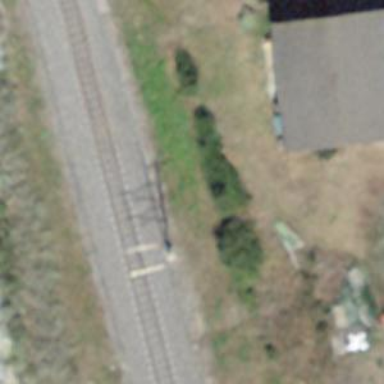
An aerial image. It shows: Catenary mast for power lines.